Question: I setup Rails Admin for a Rails appp that I created. When I first visit the /admin page, the HTML is rendered but it appears as though the CSS isn't being fully loaded. Example: I've looked in the server logs and there aren't any errors pertaining to the CSS or JS not not loading. Has anyone experienced this issue before?
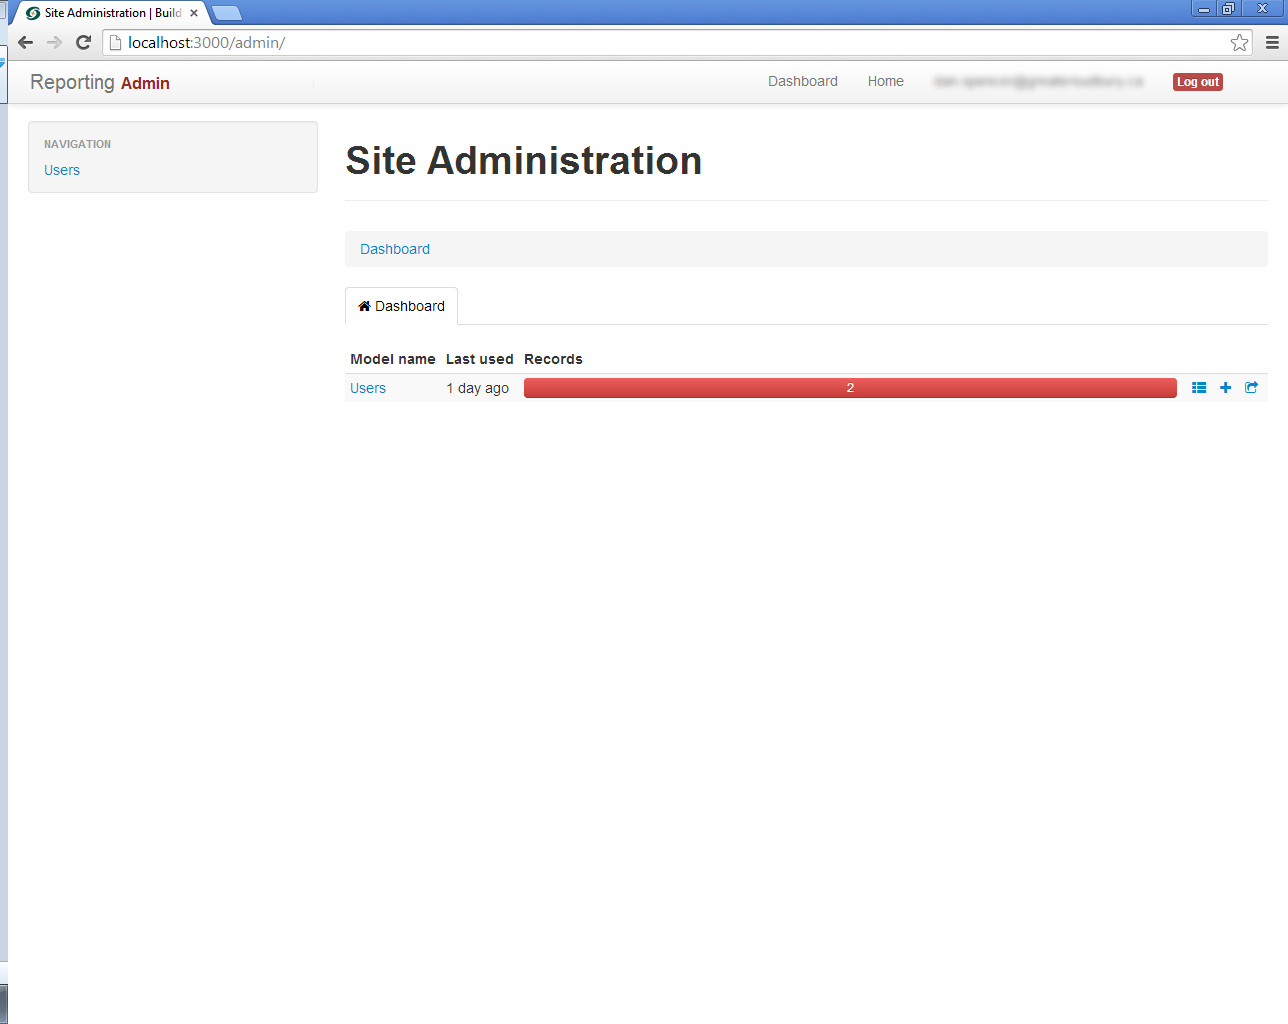
Answer: It appears this may have been an issue related to Turbolinks. I added data-method: "get" to the link in the bootstrap navbar and it appears to have resolved my issue.
'''
%nav.navbar.navbar-default.navbar-fixed-top{role: 'navigation'}
.navbar-header
= link_to 'Building Permits Reporting', root_path, class: 'navbar-brand'
%ul.nav.navbar-nav.navbar-right
- if user_signed_in?
- if current_user.role == 'Administrator'
%li= link_to 'Administration', rails_admin.dashboard_path, class: 'navbar-link', method: :get
%li= logon_menu
'''